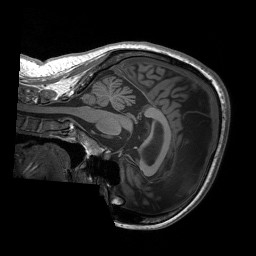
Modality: T1w
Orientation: sagittal
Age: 25
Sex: female
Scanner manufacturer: siemens
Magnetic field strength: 3 T
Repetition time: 1.9 s
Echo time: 0.00227 s